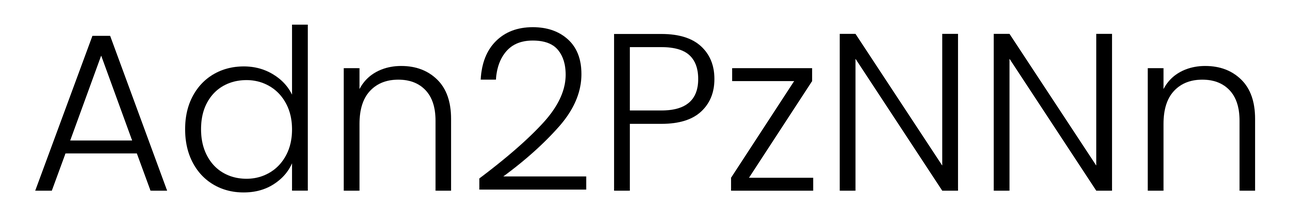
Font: Poppins-Light